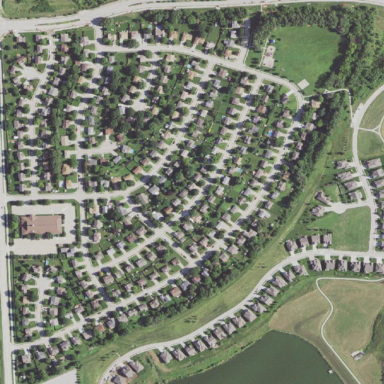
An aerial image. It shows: This residential area consists of single-family homes.